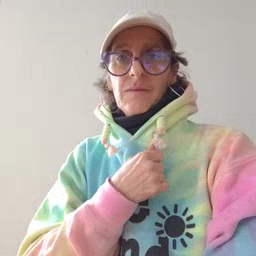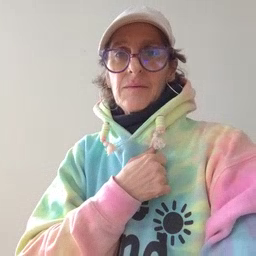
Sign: mouth